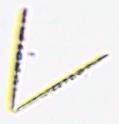
Label: Thalassionema